Aerial crown-view tile of a tropical tree (Barro Colorado Island, Panama), acquired 20240918:
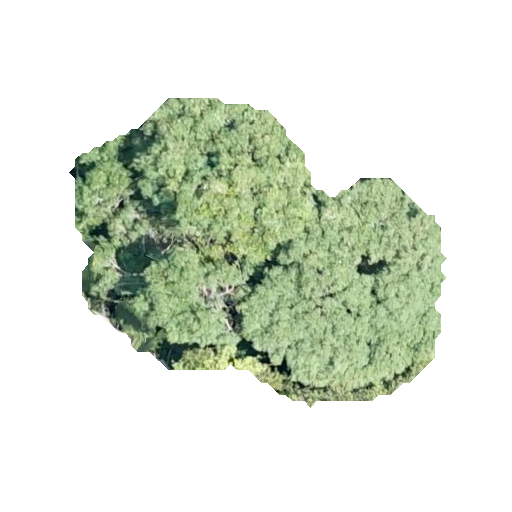
Species: Handroanthus guayacan
GBIF accepted scientific name: Handroanthus guayacan
Crown area: 125.751 m²